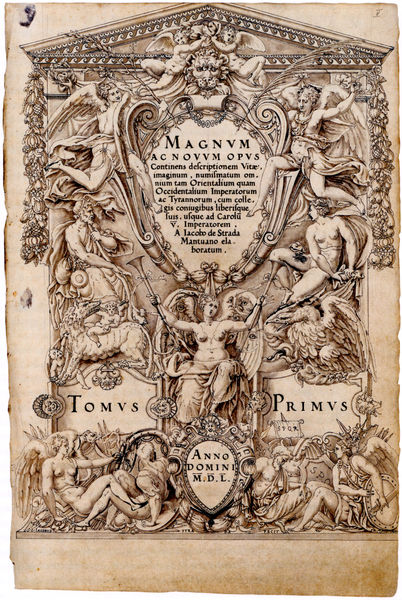
Titel: Titelblatt des Münzwerkes
Künstler: Jacopo Strada
Standort: Gotha
Institution: Forschungsbibliothek
Schlagwörter: akt, flügel, gruppe, mann, menschen, frau, schwarz, weiss, zeichnung, hund, obst, tier, tiere, hochformat, barock, rahmen, signatur, blatt, engel, gemüse, relief, holzschnitt, schrift, papier, giebel, grafik, vergilbt, sepia, figuren, krieg, tafel, kartusche, inschrift, halle, schild, buch, druck, stich, titel, kupfer, seite, widmung, illustration, schwert, text, titelblatt, löwenkopf, buchdruck, buchseite, einband, medallion, greif, posaunen, tempel, löwe, trompeten, putten, wandbild, durck, drache, medallon, palmetten, latein, lateinisch, trompete, werk, domini, anno, barbusig, reilief, inschrfit, primus, magnum, tomus, trumpete, hauptblatt, tomus primus